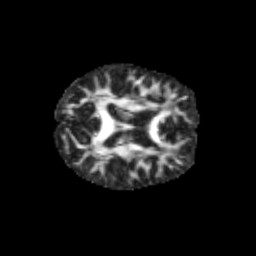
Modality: FA
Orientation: axial
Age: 12
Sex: female
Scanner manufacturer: siemens
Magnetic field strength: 3 T
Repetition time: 3.8 s
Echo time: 0.07 s